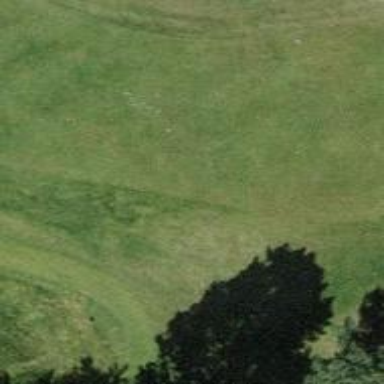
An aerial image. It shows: Golf tee.